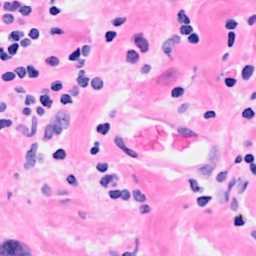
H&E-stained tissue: Breast